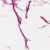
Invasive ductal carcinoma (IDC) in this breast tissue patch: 0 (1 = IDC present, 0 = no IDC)